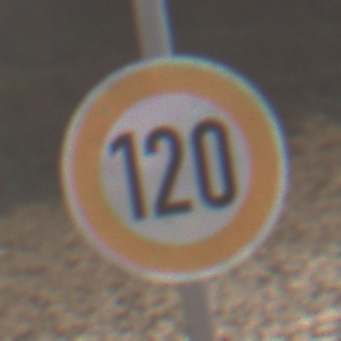
Verkehrszeichen: Geschwindigkeit120
Umgebung: Outdoor, Nature
Tageszeit: MorningAfternoon
Wetter: PartlyCloudy
Licht: Natural
Jahreszeit: NotSpecified
Kontrast: HighContrast